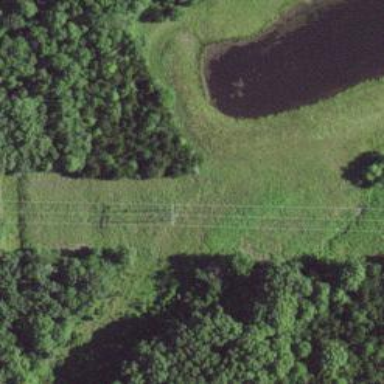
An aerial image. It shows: H-frame power tower with distinctive design.